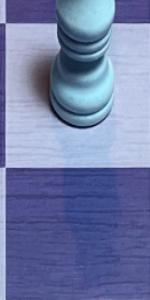
Label: Empty